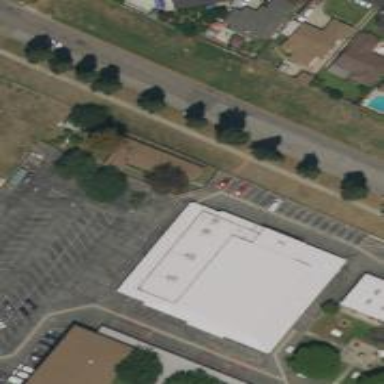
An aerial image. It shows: School building.